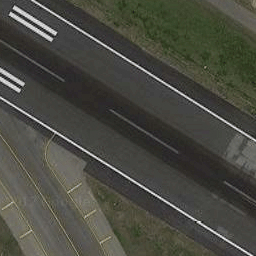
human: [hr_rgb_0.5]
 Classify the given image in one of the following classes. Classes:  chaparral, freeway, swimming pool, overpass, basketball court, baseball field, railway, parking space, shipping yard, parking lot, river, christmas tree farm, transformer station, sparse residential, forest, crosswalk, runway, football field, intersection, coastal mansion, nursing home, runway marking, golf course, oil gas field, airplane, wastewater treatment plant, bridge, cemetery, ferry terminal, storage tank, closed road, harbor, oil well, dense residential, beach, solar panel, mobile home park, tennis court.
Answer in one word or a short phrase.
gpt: runway